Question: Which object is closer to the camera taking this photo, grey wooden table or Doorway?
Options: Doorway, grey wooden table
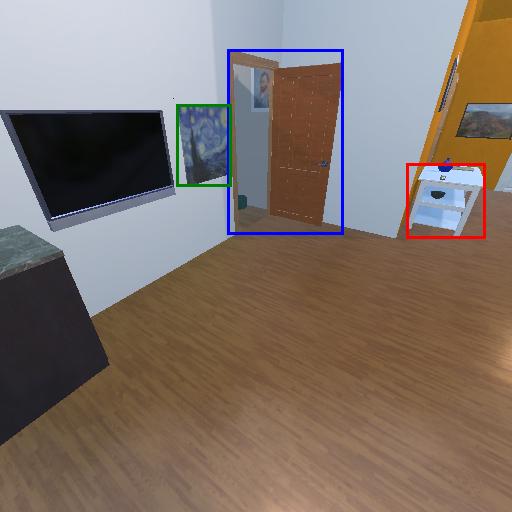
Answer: Doorway